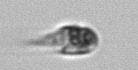
Label: Balanion